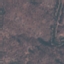
Label: HerbaceousVegetation